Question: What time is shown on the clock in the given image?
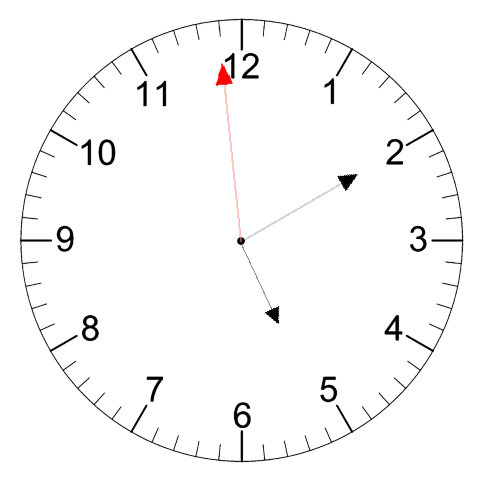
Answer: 05:09:59